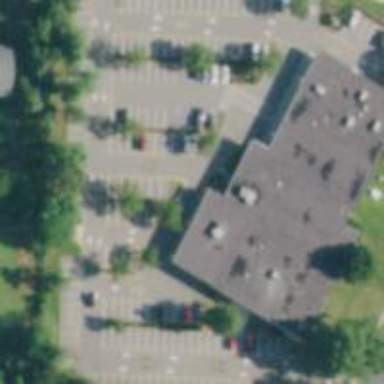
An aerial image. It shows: Office building with flat roof.